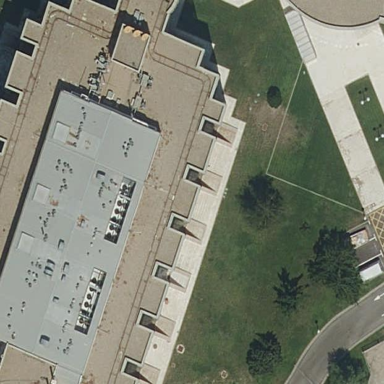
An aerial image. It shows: Office building serving as research institute.